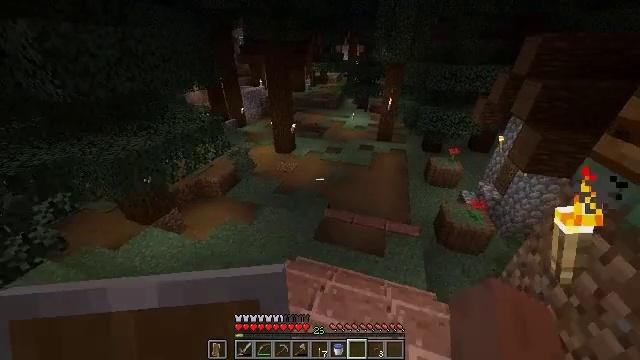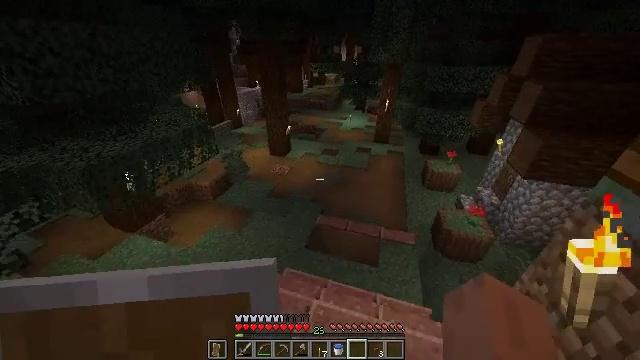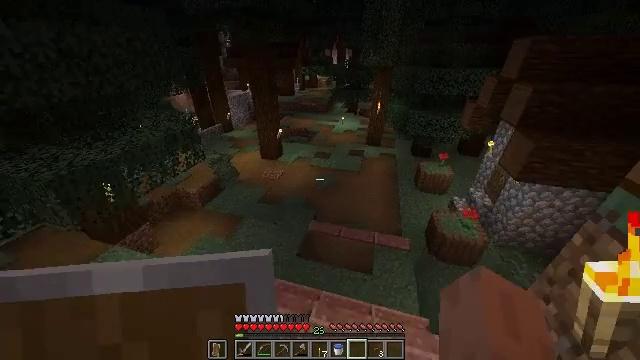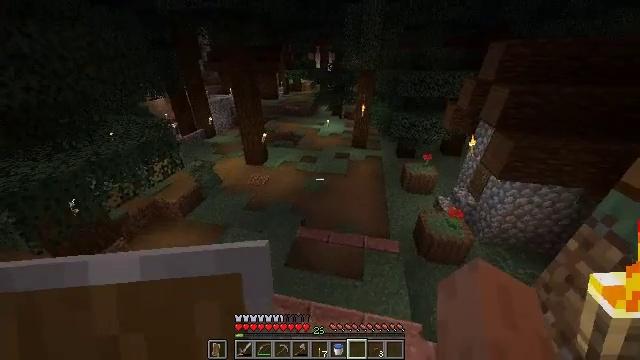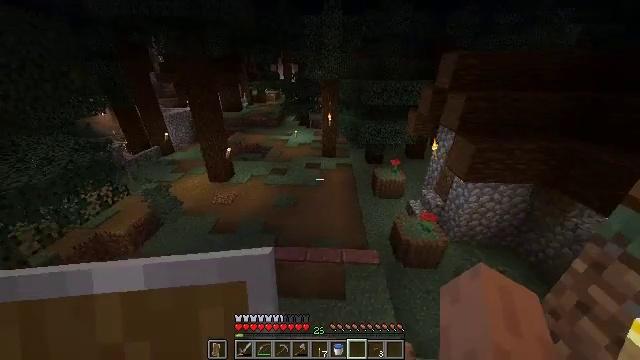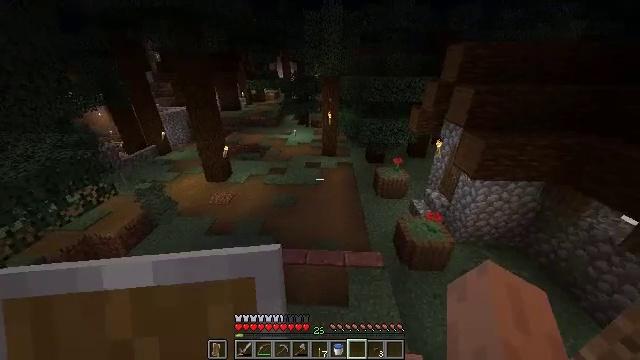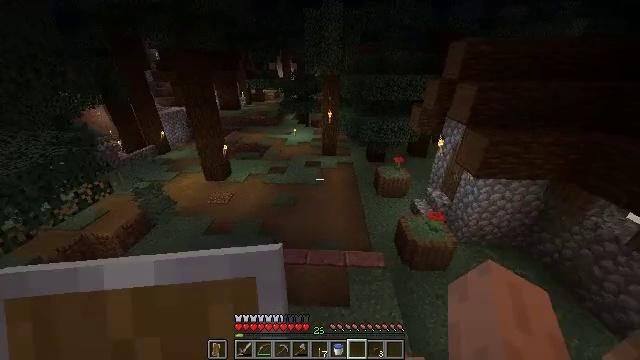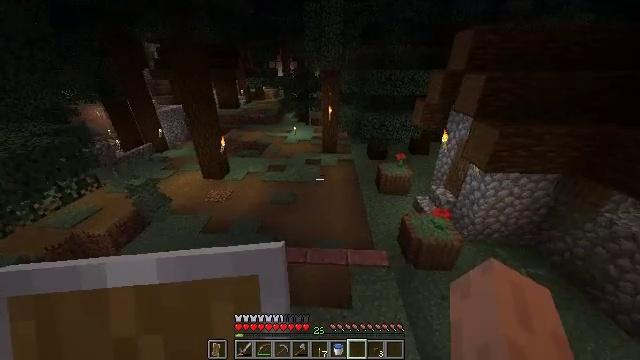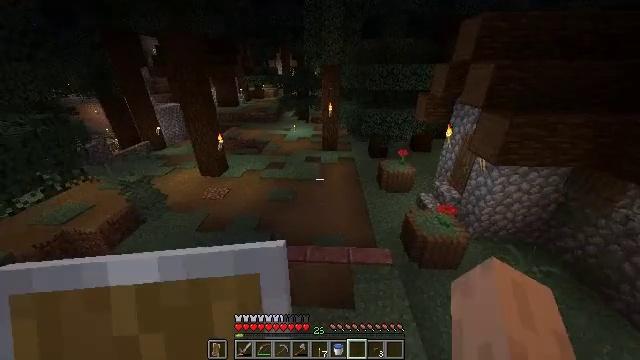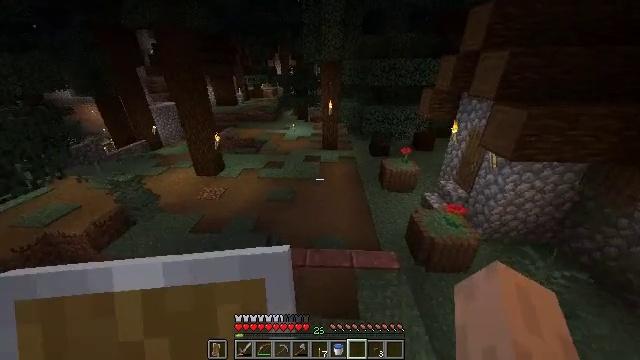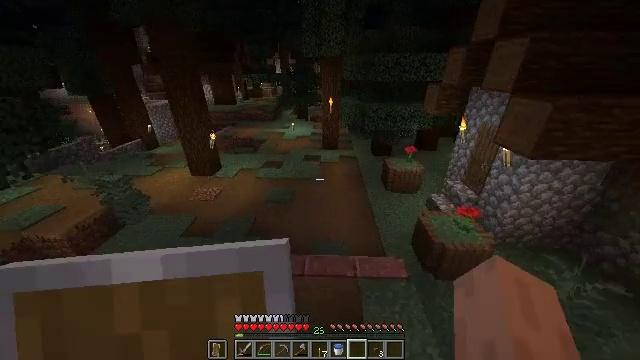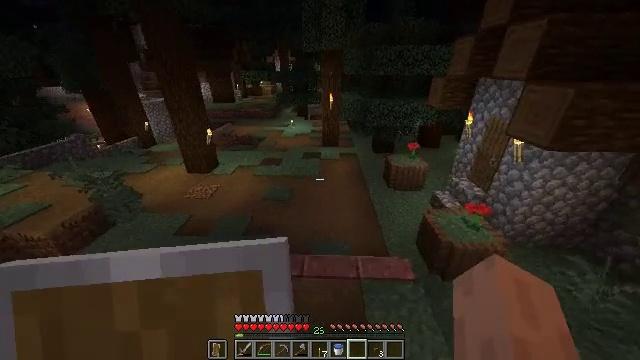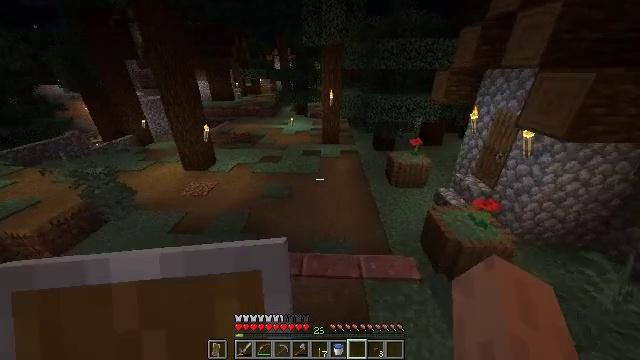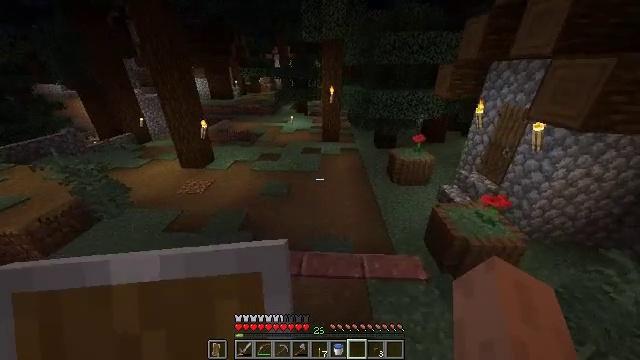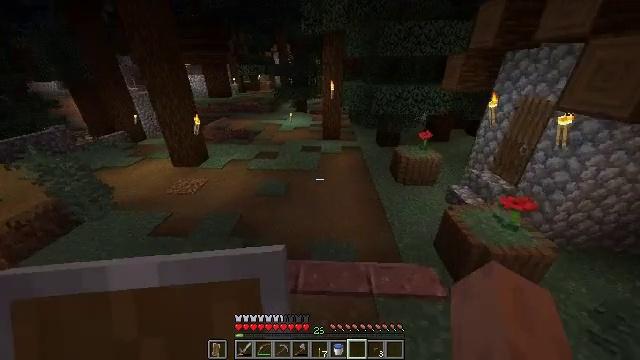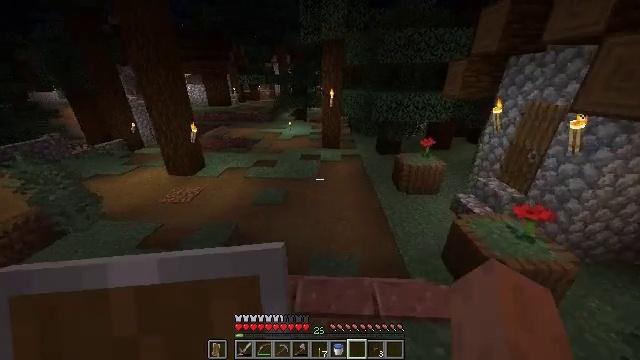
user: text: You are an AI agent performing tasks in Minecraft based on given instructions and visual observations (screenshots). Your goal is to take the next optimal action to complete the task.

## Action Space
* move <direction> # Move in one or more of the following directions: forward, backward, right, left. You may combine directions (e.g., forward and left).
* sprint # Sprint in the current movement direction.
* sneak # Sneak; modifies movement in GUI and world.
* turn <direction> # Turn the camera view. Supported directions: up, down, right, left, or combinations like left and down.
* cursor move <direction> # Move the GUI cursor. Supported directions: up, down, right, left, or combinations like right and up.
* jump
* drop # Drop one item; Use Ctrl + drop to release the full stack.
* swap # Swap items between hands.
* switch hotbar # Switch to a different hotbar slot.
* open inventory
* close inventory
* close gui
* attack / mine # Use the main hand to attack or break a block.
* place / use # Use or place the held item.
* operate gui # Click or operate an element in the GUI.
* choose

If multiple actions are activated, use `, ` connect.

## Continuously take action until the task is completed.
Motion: motion action
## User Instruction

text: Harvest the spruce door from its frame.
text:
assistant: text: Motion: move forward
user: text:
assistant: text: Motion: move forward, turn right
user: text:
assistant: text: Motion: move forward, turn right
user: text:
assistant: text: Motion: move forward, turn right and up
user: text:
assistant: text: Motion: move forward
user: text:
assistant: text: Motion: move forward
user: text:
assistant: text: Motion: move forward
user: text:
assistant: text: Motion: move forward
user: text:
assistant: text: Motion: move forward
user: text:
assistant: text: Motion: move forward
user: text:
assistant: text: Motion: move forward
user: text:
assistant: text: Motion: move forward
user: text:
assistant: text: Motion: move forward
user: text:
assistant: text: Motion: move forward
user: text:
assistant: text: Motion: move forward, turn up
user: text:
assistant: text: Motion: move forward, turn left and up
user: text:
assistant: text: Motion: move forward, turn left and up
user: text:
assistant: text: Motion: move forward, turn left and up
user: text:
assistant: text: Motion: move forward, turn left and down
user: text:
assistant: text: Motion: move forward, turn left and down
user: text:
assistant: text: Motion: move forward, turn left, jump
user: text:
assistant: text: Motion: move forward, jump
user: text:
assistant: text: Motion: move forward, jump
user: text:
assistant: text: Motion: move forward
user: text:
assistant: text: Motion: move forward
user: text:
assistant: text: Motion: move forward, turn right
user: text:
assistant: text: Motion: move forward, turn right and up
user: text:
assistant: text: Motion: move forward, turn right and up
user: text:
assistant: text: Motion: move forward, turn right
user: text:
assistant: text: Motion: move forward